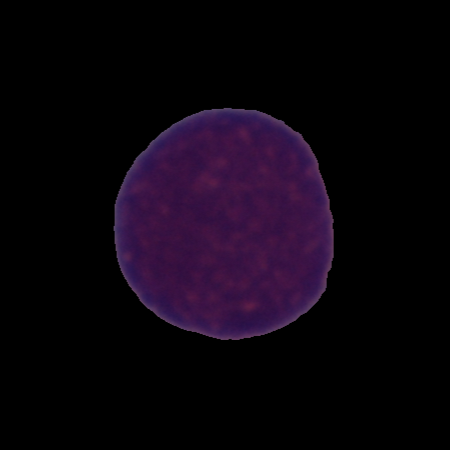
Label: healthy